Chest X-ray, PA view. Patient: 46 years old, sex M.
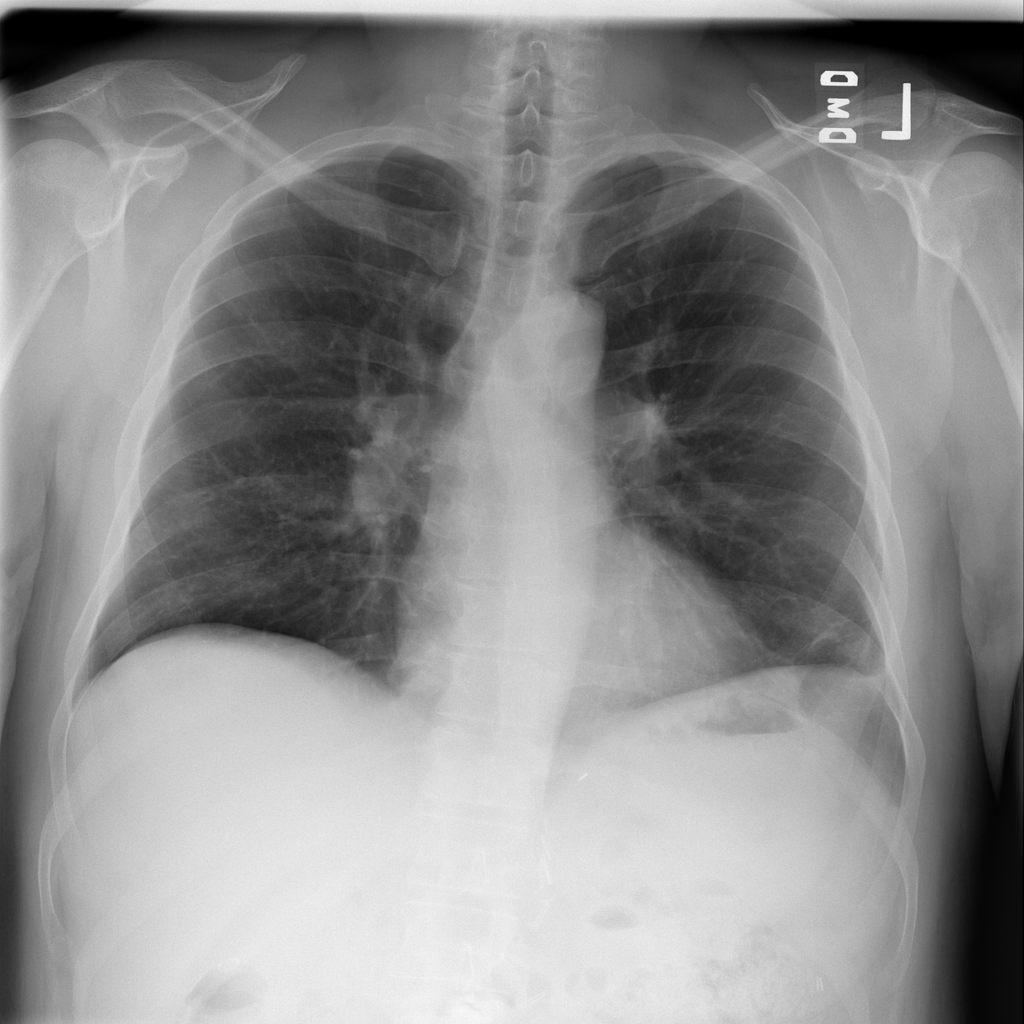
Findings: Atelectasis, Infiltration